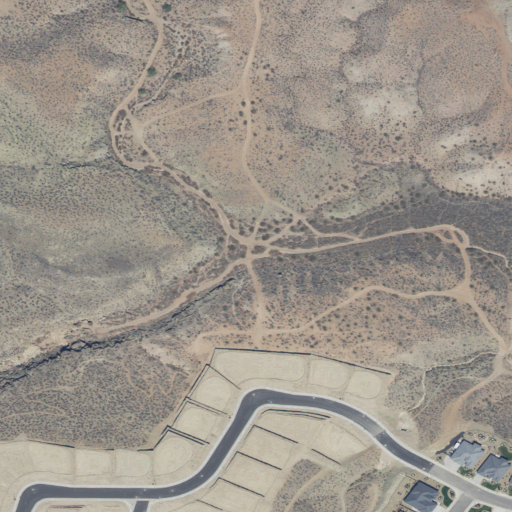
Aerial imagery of valley in Utah named Box Canyon Wash containing shrub, medium intensity development, and low intensity development